Question: Can I use photos?
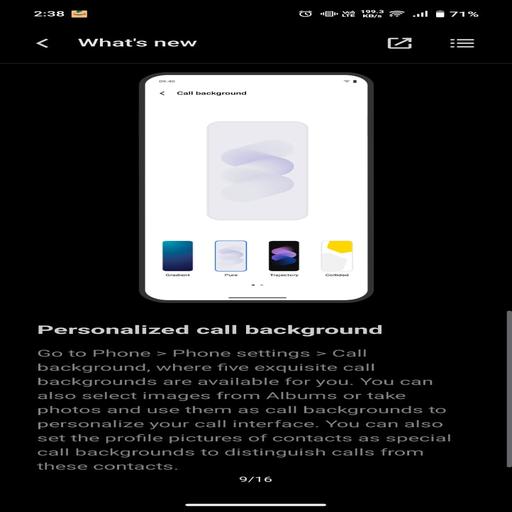
Answer: Yes, from albums